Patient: sex M, age 71
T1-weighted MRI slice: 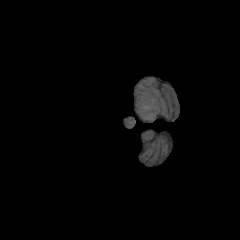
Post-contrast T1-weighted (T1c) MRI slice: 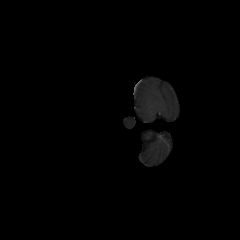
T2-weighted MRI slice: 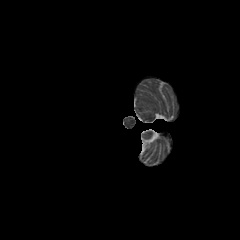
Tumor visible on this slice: no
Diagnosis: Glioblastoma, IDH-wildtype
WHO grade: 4